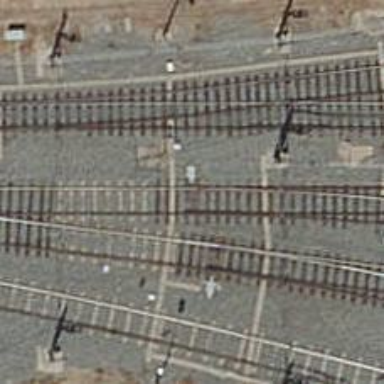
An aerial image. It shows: Railway switch.